【题型】填空题　【知识点】立体几何　【难度】easy
在三棱锥$A-BCD$中，$AB \perp$平面$BCD$，$BC \perp CD$，若点$A$，$B$，$C$，$D$均在球$O$的表面上，且\\
\noindent $AB=BC=CD=1$，则球$O$的表面积为\underline{\qquad}.
【解答】
\noindent 【答案】$3\pi$\\
\noindent 【分析】由条件，三棱锥的顶点都为棱长为1的正方体的顶点，所以将三棱锥$A-BCD$补成正方体，正方\\
\noindent 体的外接球即为三棱锥的外接球，进而求得半径即可求解.\\
\noindent 【详解】\\

\noindent 由题意可知三棱锥的顶点都为棱长为1的正方体的顶点，\\
\noindent 将三棱锥$A-BCD$补成正方体，棱长为1，\\
\noindent 则该正方体的外接球的直径为$\sqrt{1^2+1^2+1^2}=\sqrt{3}$，\\
\noindent 即三棱锥$A-BCD$的外接球的直径为$\sqrt{3}$，则三棱锥$A-BCD$的外接球的半径为$\dfrac{\sqrt{3}}{2}$，\\
\noindent 则球$O$的表面积为$4\pi\left(\dfrac{\sqrt{3}}{2}\right)^2=3\pi$.\\
\noindent 故答案为：$3\pi$.
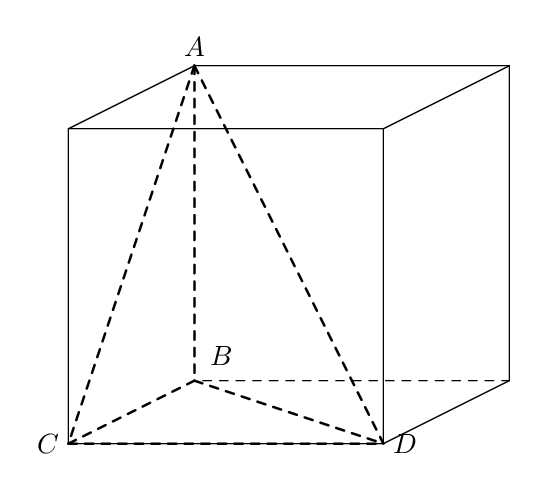